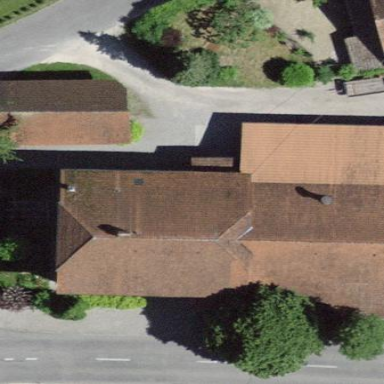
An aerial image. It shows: Farm building.